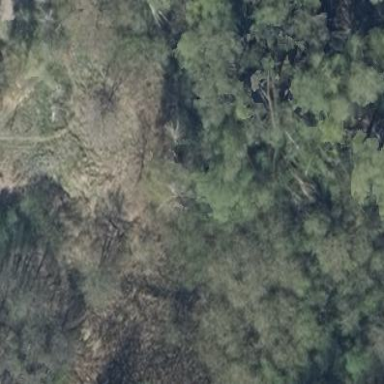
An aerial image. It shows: Broadleaved scrub with deciduous leaves.